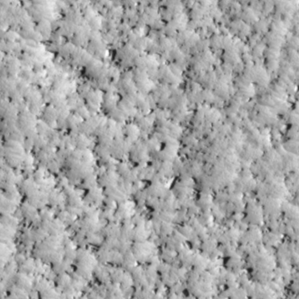
Label: non_frost